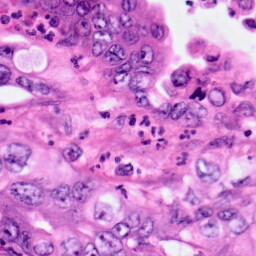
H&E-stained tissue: Pancreatic